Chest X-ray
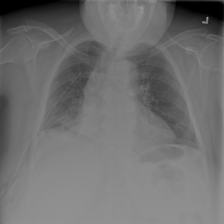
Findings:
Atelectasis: positive
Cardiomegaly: negative
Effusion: negative
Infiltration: negative
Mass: negative
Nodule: negative
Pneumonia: negative
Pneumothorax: positive
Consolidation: negative
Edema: negative
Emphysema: negative
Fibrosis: negative
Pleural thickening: negative
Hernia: negative